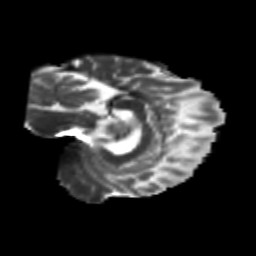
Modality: T2w
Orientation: sagittal
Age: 35
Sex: female
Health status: healthy
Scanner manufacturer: siemens
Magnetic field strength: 3 T
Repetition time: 10.8 s
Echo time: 0.082 s